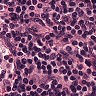
Metastatic tissue present: no